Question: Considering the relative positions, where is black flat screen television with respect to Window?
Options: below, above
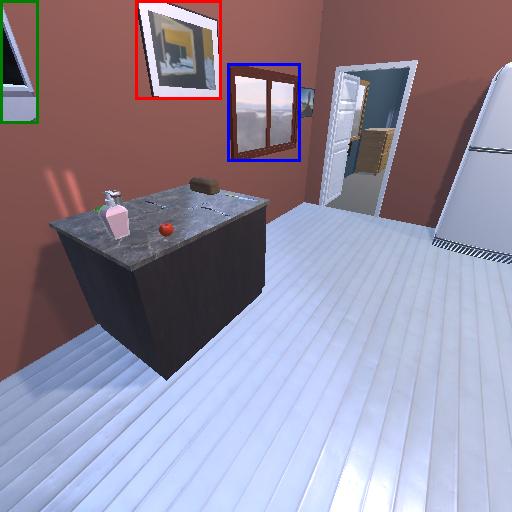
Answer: below